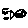
Label: fish